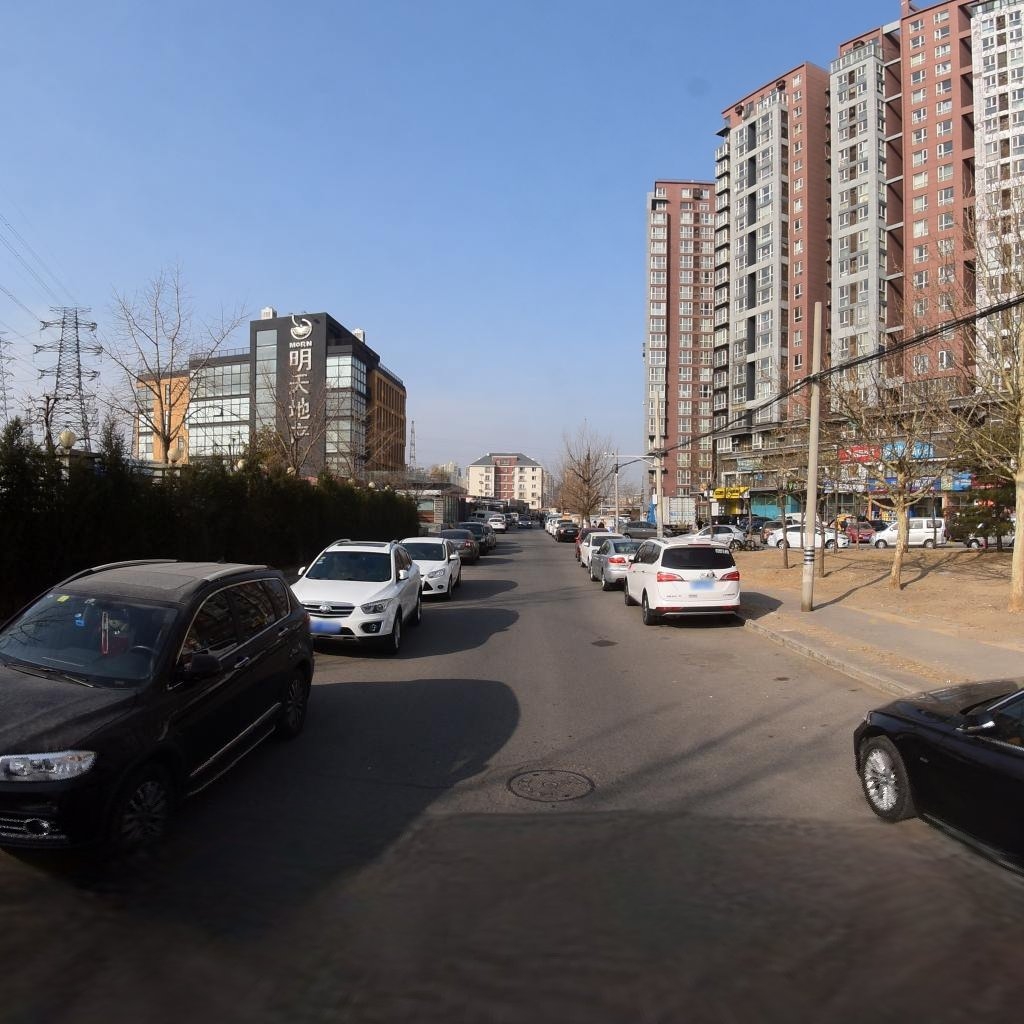
Region: Chaoyang
Road damage annotations: transverse crack, manhole cover